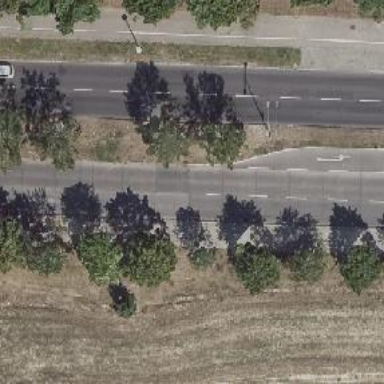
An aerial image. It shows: Avenue lined with deciduous broadleaved trees.